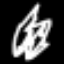
Label: squiggle